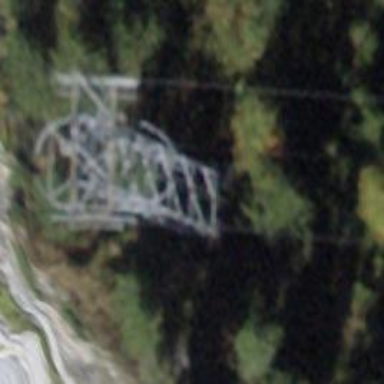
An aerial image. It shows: Pylon for aerialway.